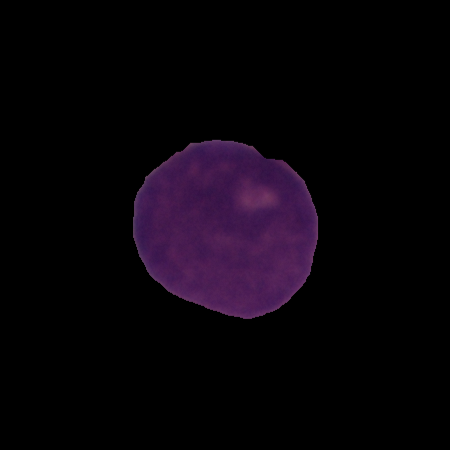
Label: cancer